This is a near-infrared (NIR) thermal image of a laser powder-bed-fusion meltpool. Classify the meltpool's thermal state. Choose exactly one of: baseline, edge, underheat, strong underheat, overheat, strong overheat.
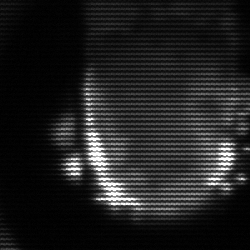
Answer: baseline